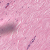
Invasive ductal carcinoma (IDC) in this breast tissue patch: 0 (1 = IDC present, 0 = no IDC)